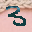
Label: 3